Field crop: maize
Growth stage: 2
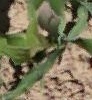
Species: maize